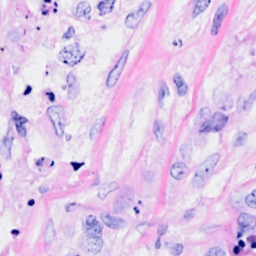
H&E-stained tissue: Breast